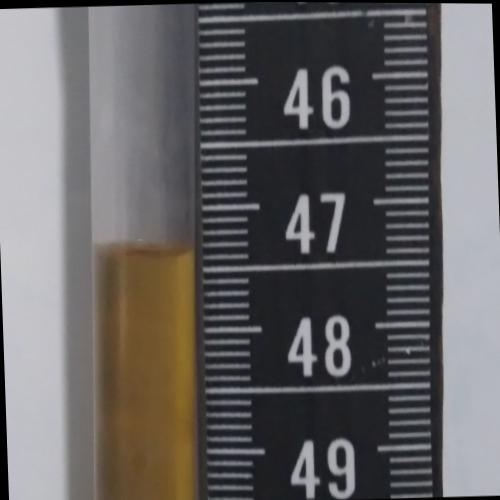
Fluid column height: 47.3 cm